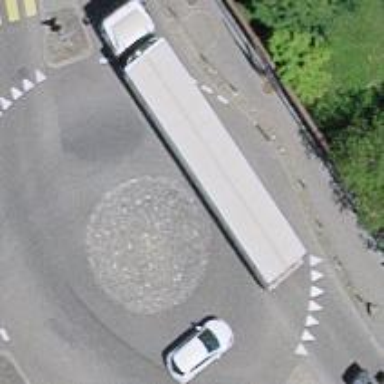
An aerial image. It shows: Secondary road with asphalt surface leading to roundabout junction.